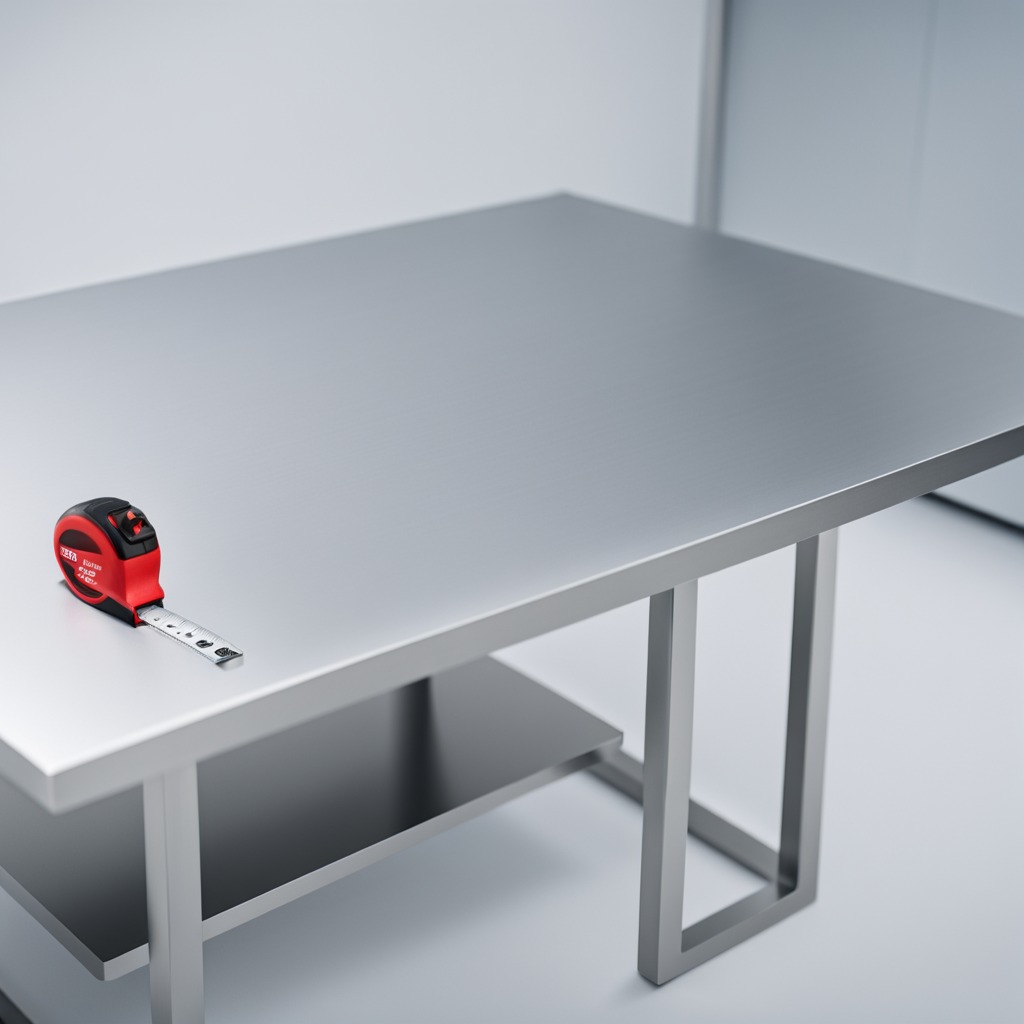
A measuring tape is lying on the stainless steel table.